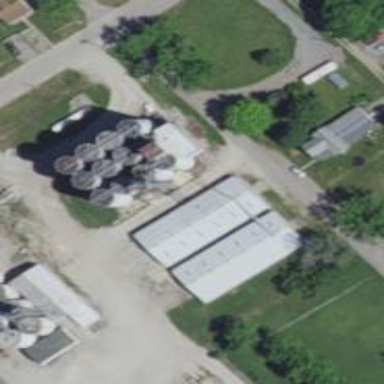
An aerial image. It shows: Silo.